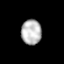
Tissue: prostate
Cell type: T cells
Senescence score: 0.2573
Nuclear area (px): 492
Mean DAPI intensity: 185.695